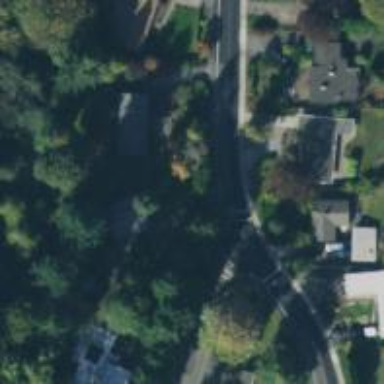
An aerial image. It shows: Marked crossing on the road.